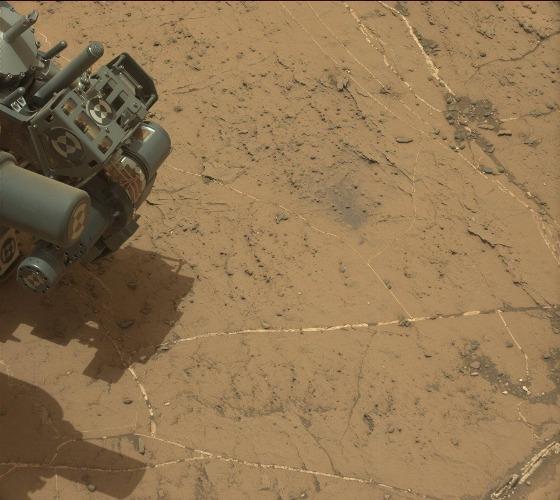
Terrain classes present: Background, Bedrock, Shadow